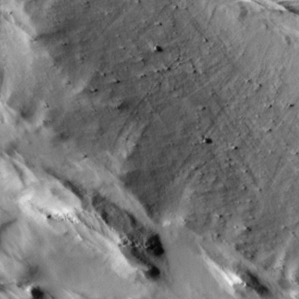
Label: non_frost